Interaction volume radius: 10 \u00c5
Interaction volume height: 25 \u00c5
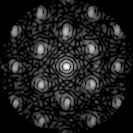
Disorder parameter: 0.339